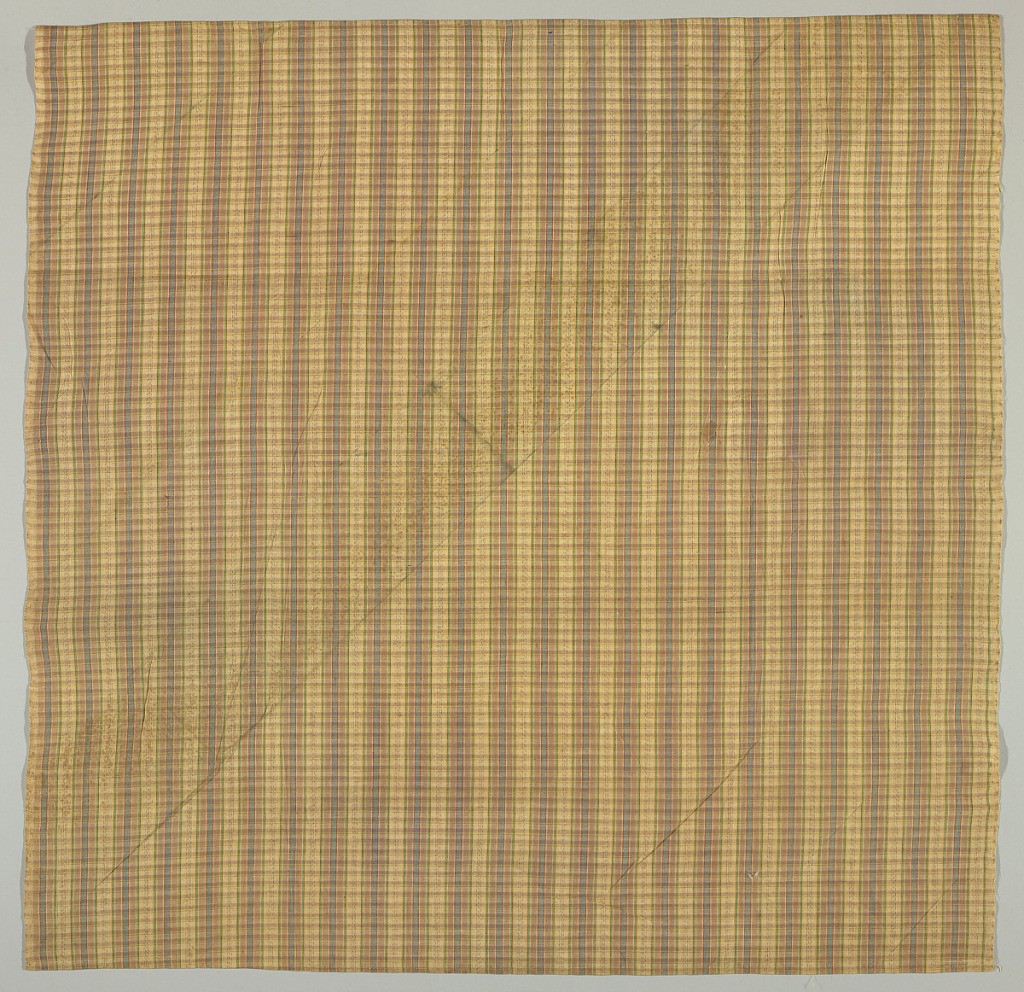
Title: Square
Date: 1850–1900
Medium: cotton Technique: plain weave; Z/Z twist
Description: Yarn-dyed woven pattern of small checks in red, blue, green, yellow whitem and purple, with groups of brown, warp ikat dashes running in vertical columns.